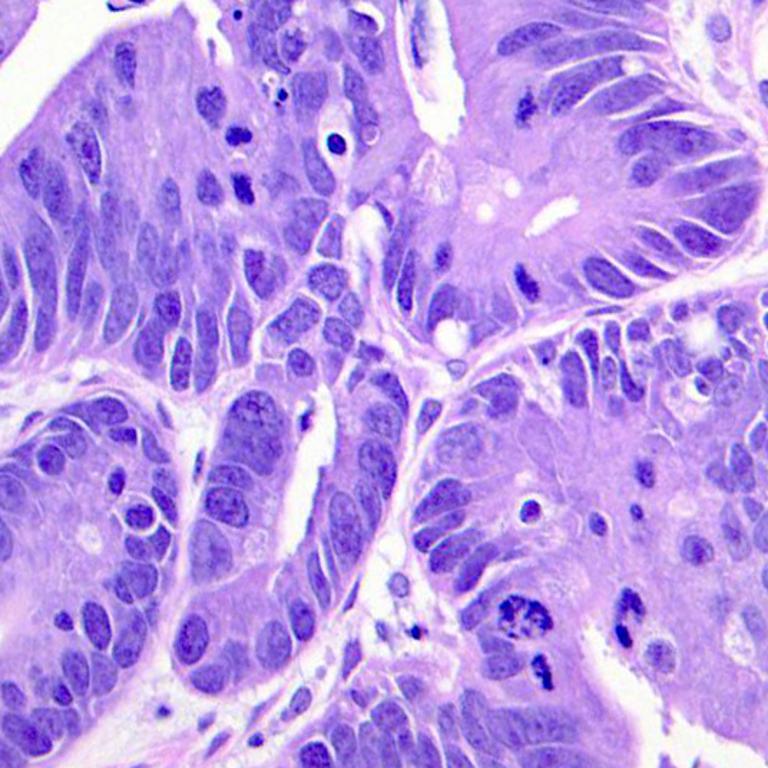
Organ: colon
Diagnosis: adenocarcinomas